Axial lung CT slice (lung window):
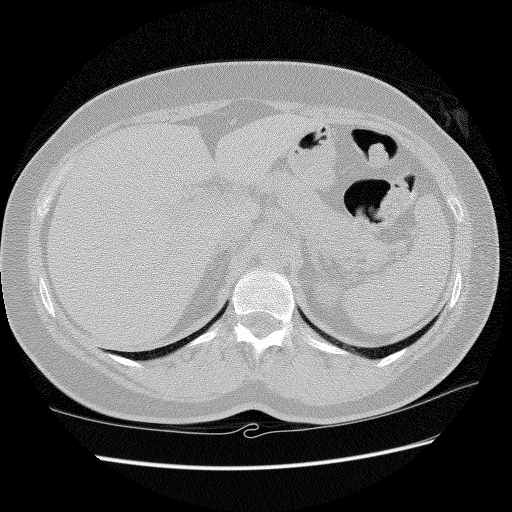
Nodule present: no